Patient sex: M
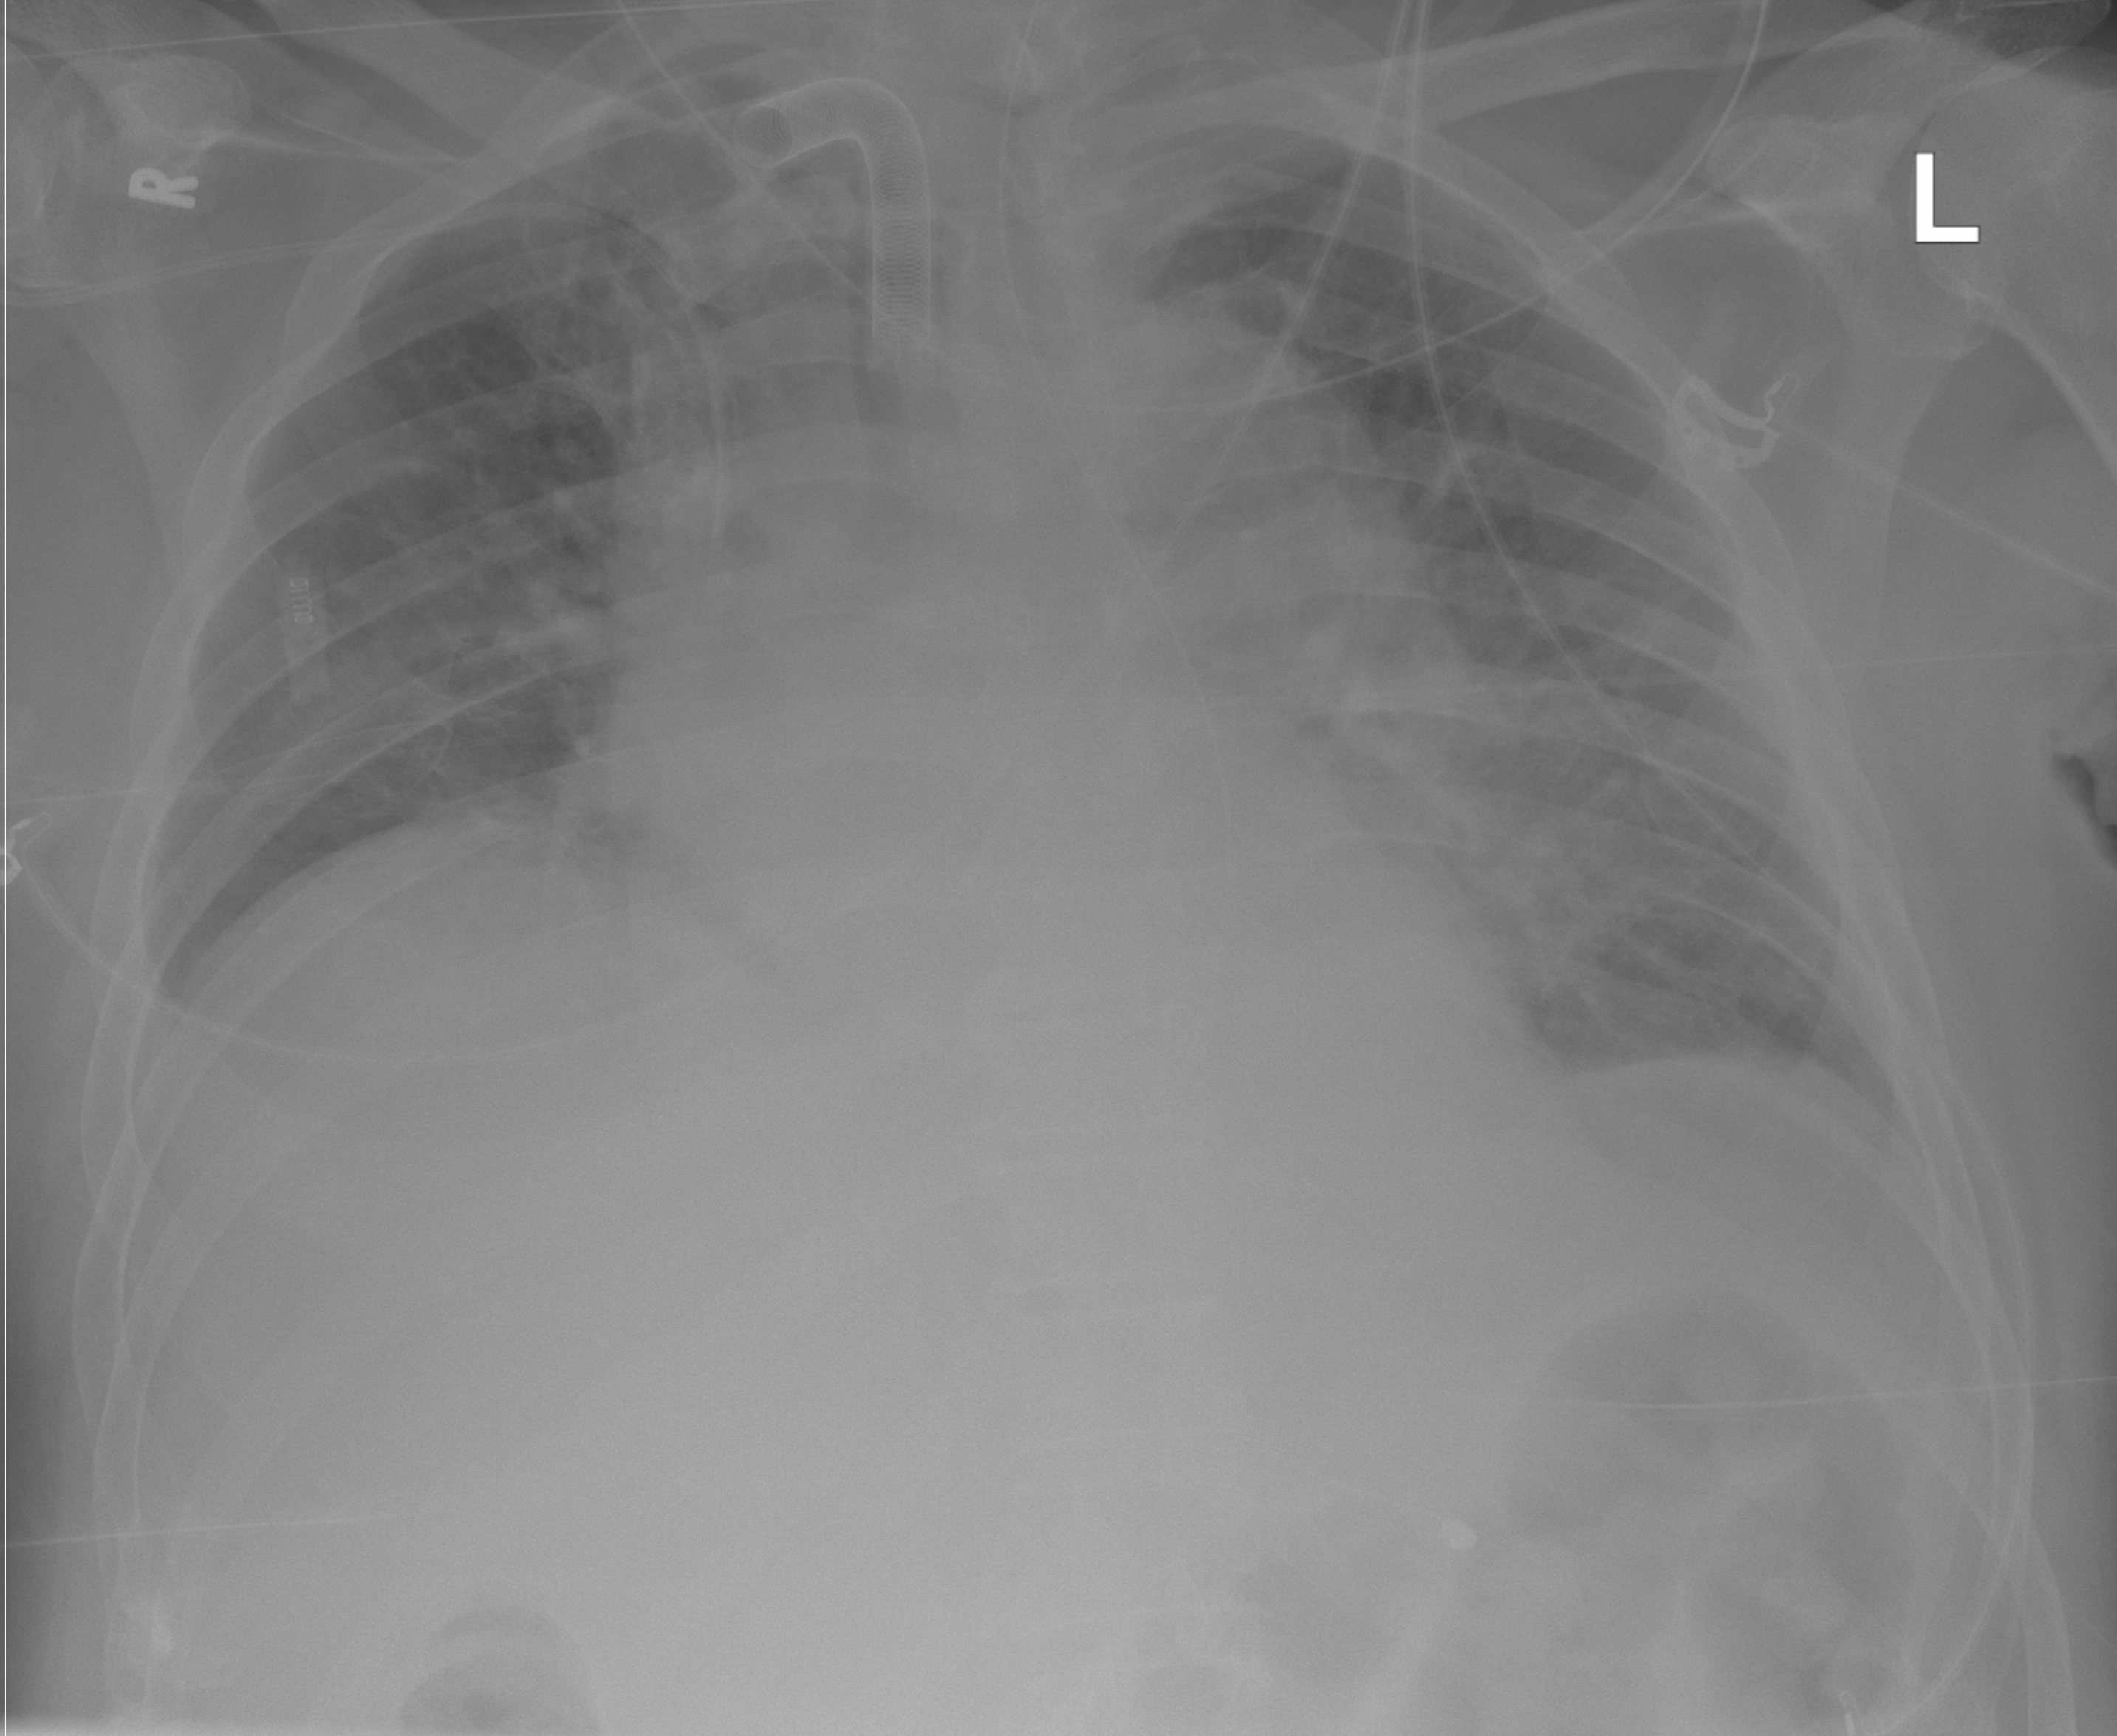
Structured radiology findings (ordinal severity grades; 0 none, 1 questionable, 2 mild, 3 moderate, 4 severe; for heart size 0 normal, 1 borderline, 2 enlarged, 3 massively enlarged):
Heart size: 2
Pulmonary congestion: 2
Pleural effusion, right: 0
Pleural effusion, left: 0
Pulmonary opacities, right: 0
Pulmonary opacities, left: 0
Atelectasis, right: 0
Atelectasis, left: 0